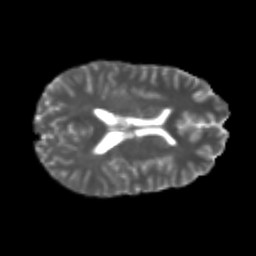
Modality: T2w
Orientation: axial
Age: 21
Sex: male
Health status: healthy
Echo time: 0.074 s